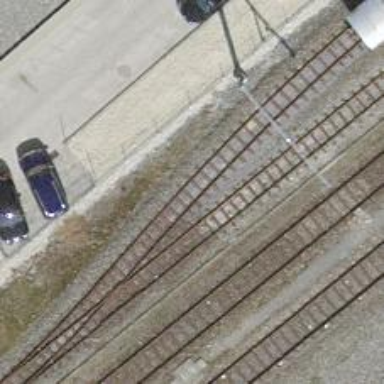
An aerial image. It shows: Narrow-gauge railway with electrified tracks using contact line. Located in service yard with one track.